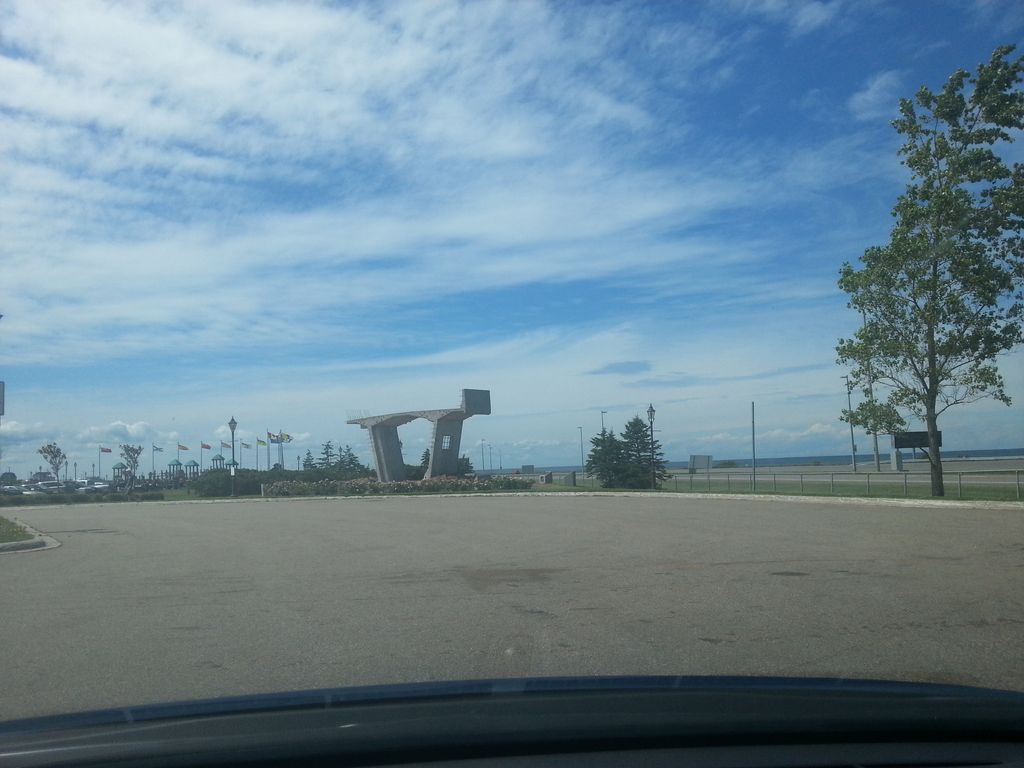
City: charlottetown